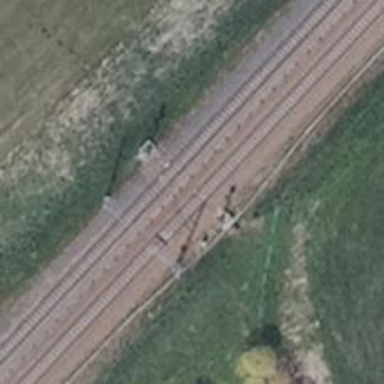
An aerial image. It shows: Railway track with contact line for electrification.